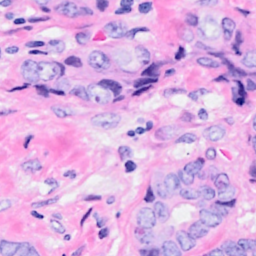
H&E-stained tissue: Breast